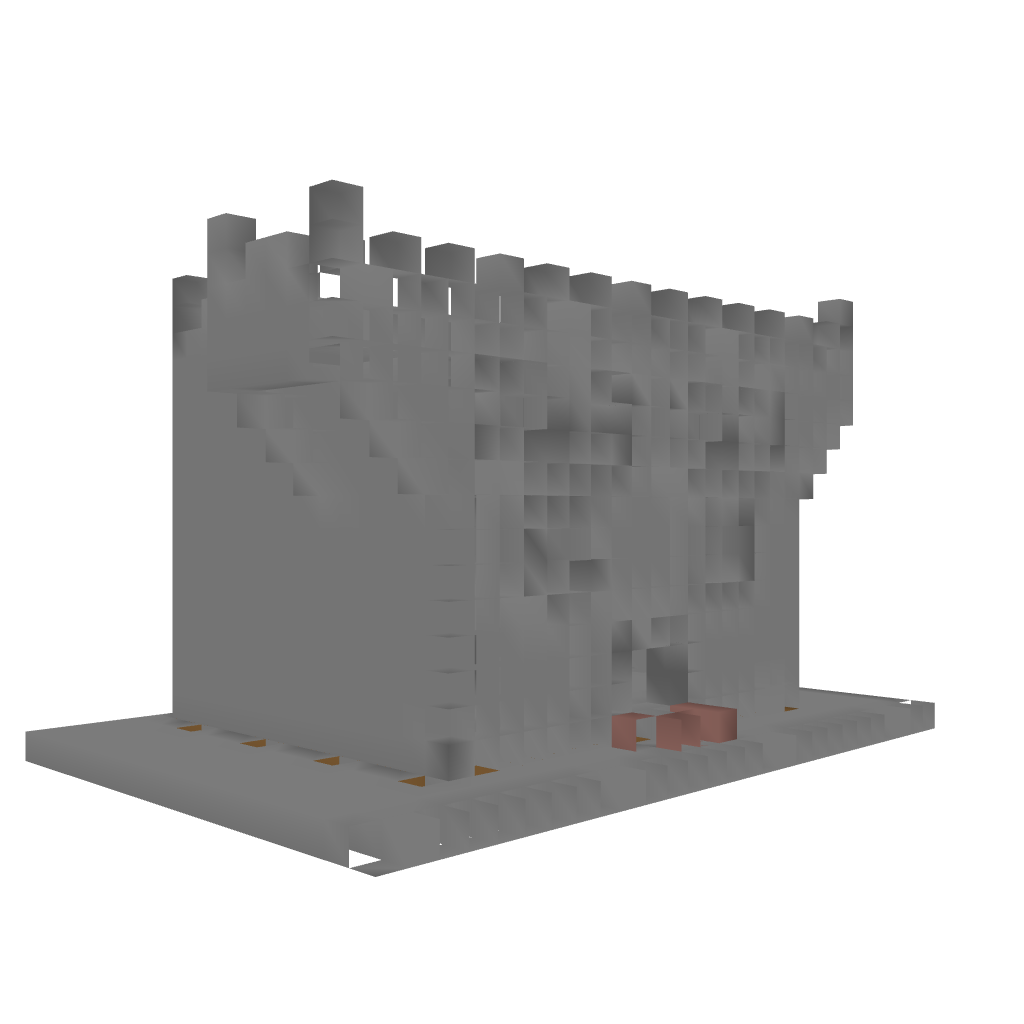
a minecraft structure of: Ultima Online Housing - Large Tower bad low quality